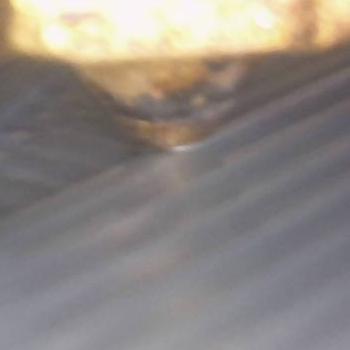
Flow rate: 118%